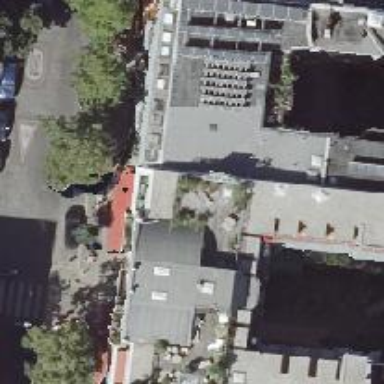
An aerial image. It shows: Cafe.